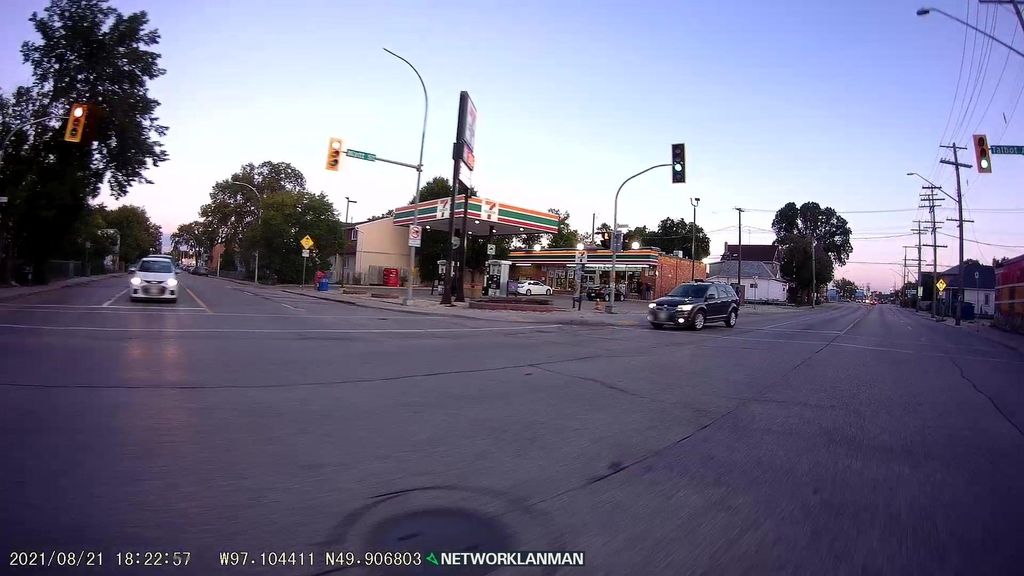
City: winnipeg